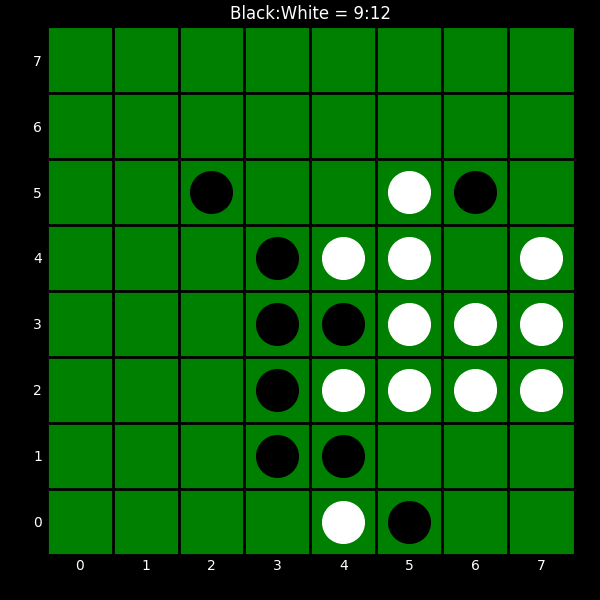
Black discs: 9
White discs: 12